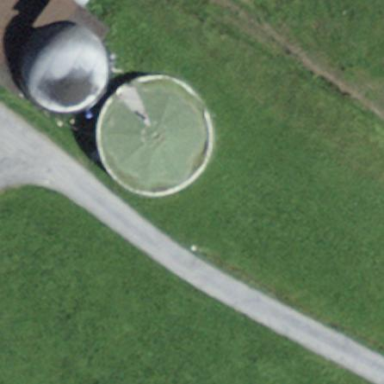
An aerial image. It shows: Silo.